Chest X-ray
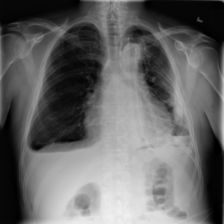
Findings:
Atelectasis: negative
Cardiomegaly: negative
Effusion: negative
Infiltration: positive
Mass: negative
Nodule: negative
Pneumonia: negative
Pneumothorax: negative
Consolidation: negative
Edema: negative
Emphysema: negative
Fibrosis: negative
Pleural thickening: negative
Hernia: negative